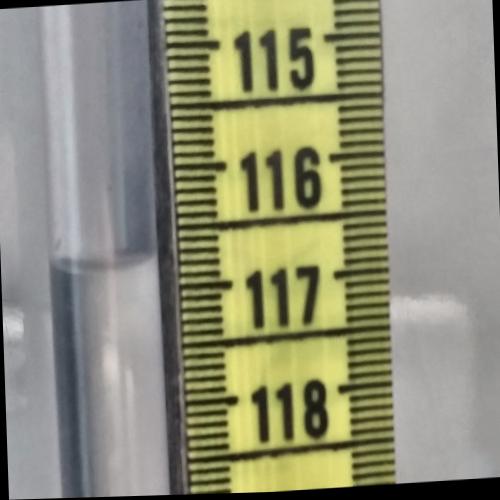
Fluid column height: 116.7 cm